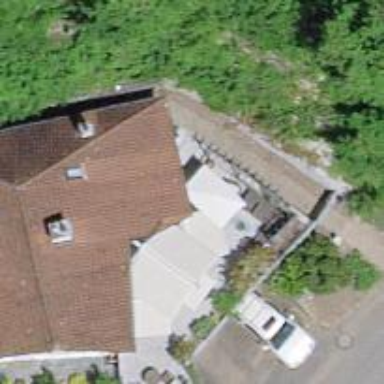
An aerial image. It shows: House with side-hipped roof.